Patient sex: M
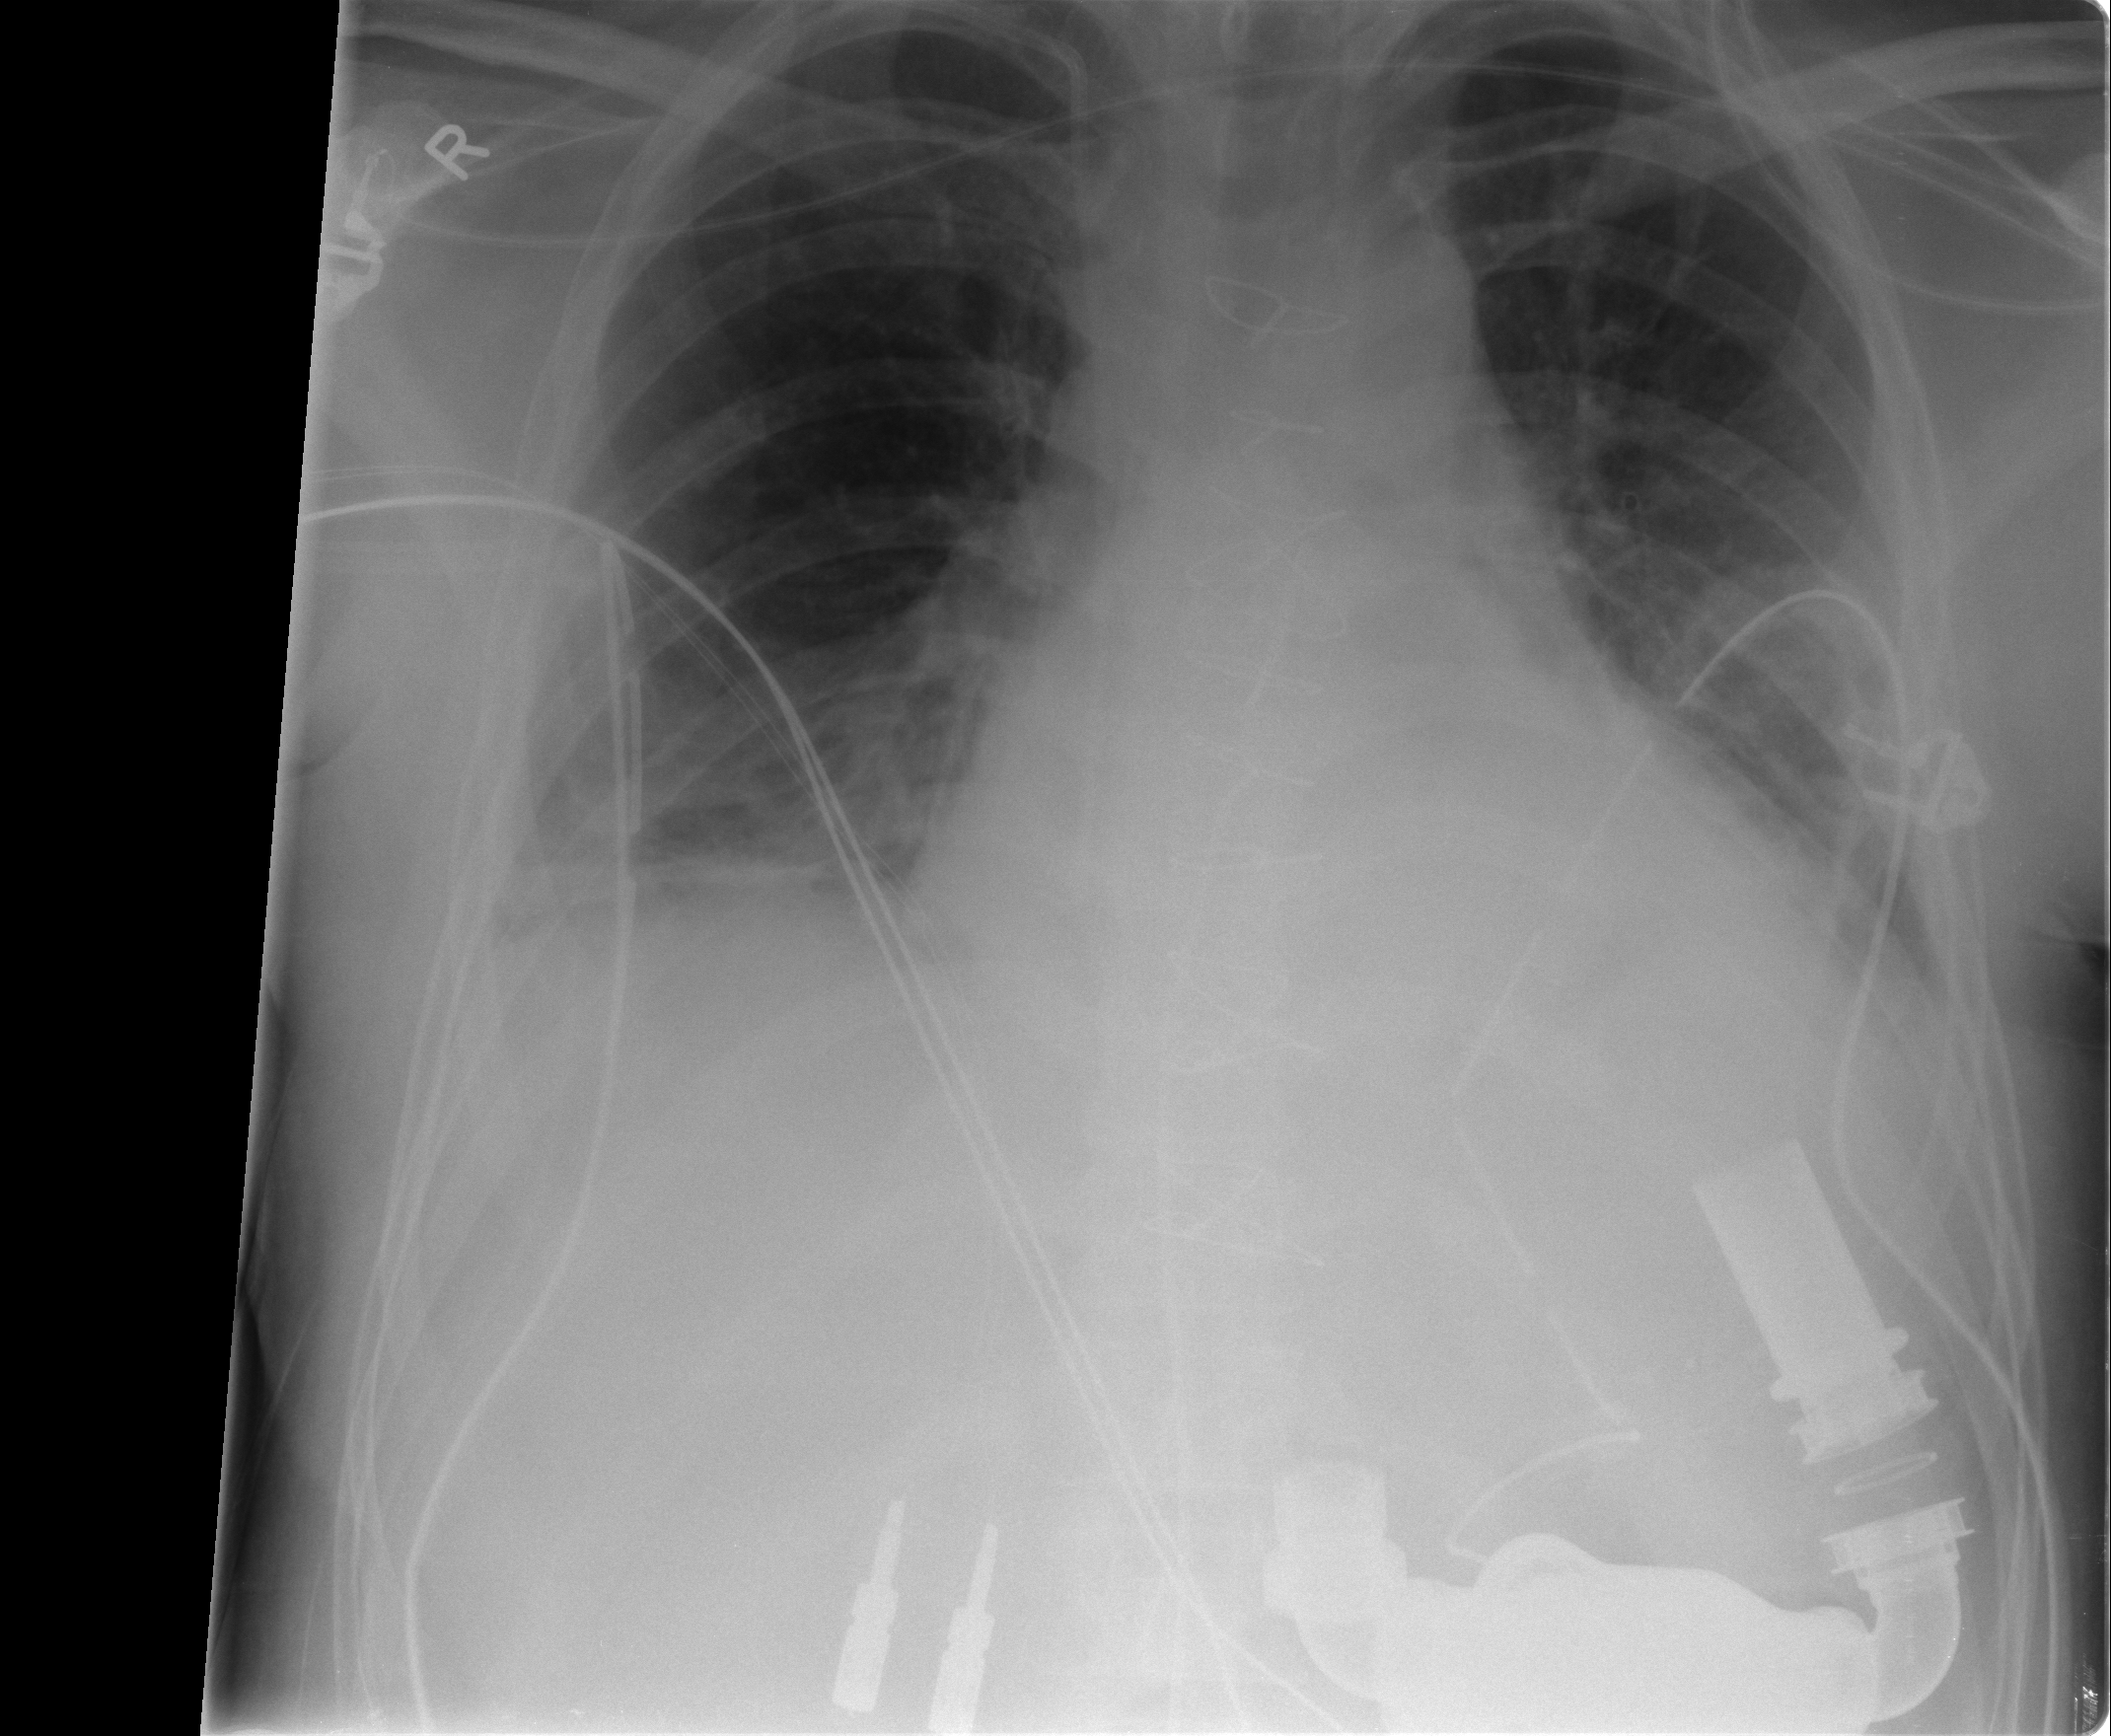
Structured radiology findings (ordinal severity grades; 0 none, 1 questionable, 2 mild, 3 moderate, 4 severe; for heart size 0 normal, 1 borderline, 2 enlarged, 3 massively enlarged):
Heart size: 2
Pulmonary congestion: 1
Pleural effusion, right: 2
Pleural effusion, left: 2
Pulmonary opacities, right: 0
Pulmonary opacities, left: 0
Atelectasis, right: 3
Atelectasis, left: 2